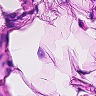
Metastatic tissue present: no